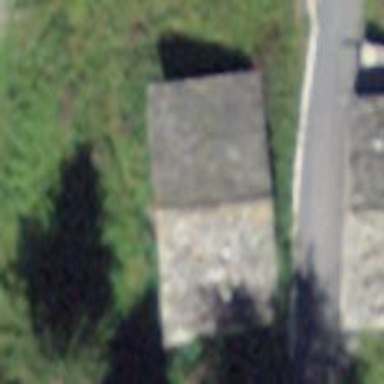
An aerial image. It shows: Barn.